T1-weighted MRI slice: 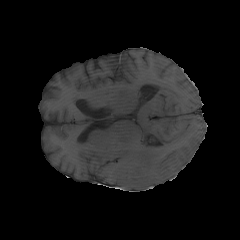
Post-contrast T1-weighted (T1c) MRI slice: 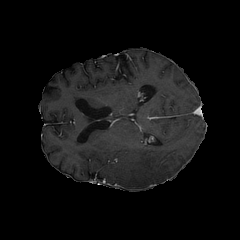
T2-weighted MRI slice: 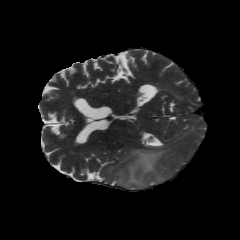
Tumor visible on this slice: yes